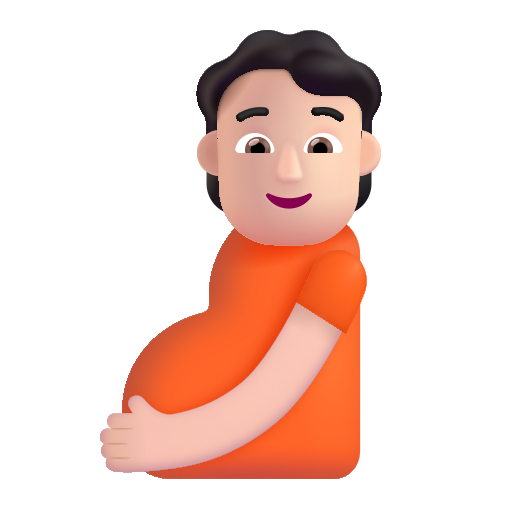
pregnant person color light